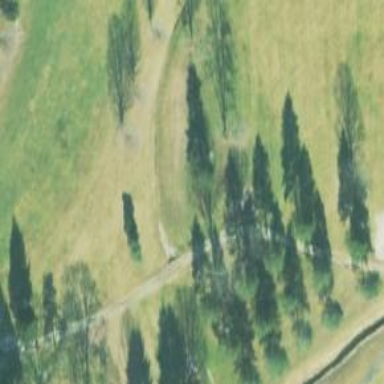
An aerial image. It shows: Path used for both walking and golf.